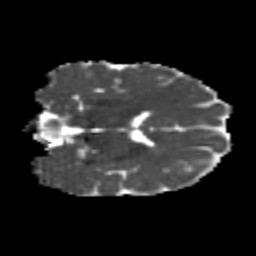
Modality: MD
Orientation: coronal
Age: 24
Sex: male
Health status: healthy
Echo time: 0.074 s